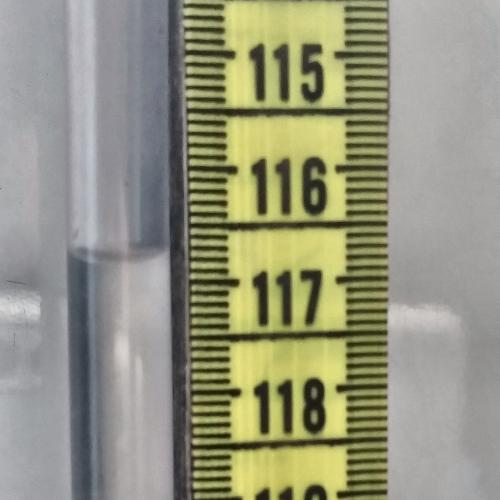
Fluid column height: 116.7 cm